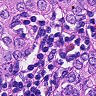
Metastatic tissue present: yes